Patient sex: M
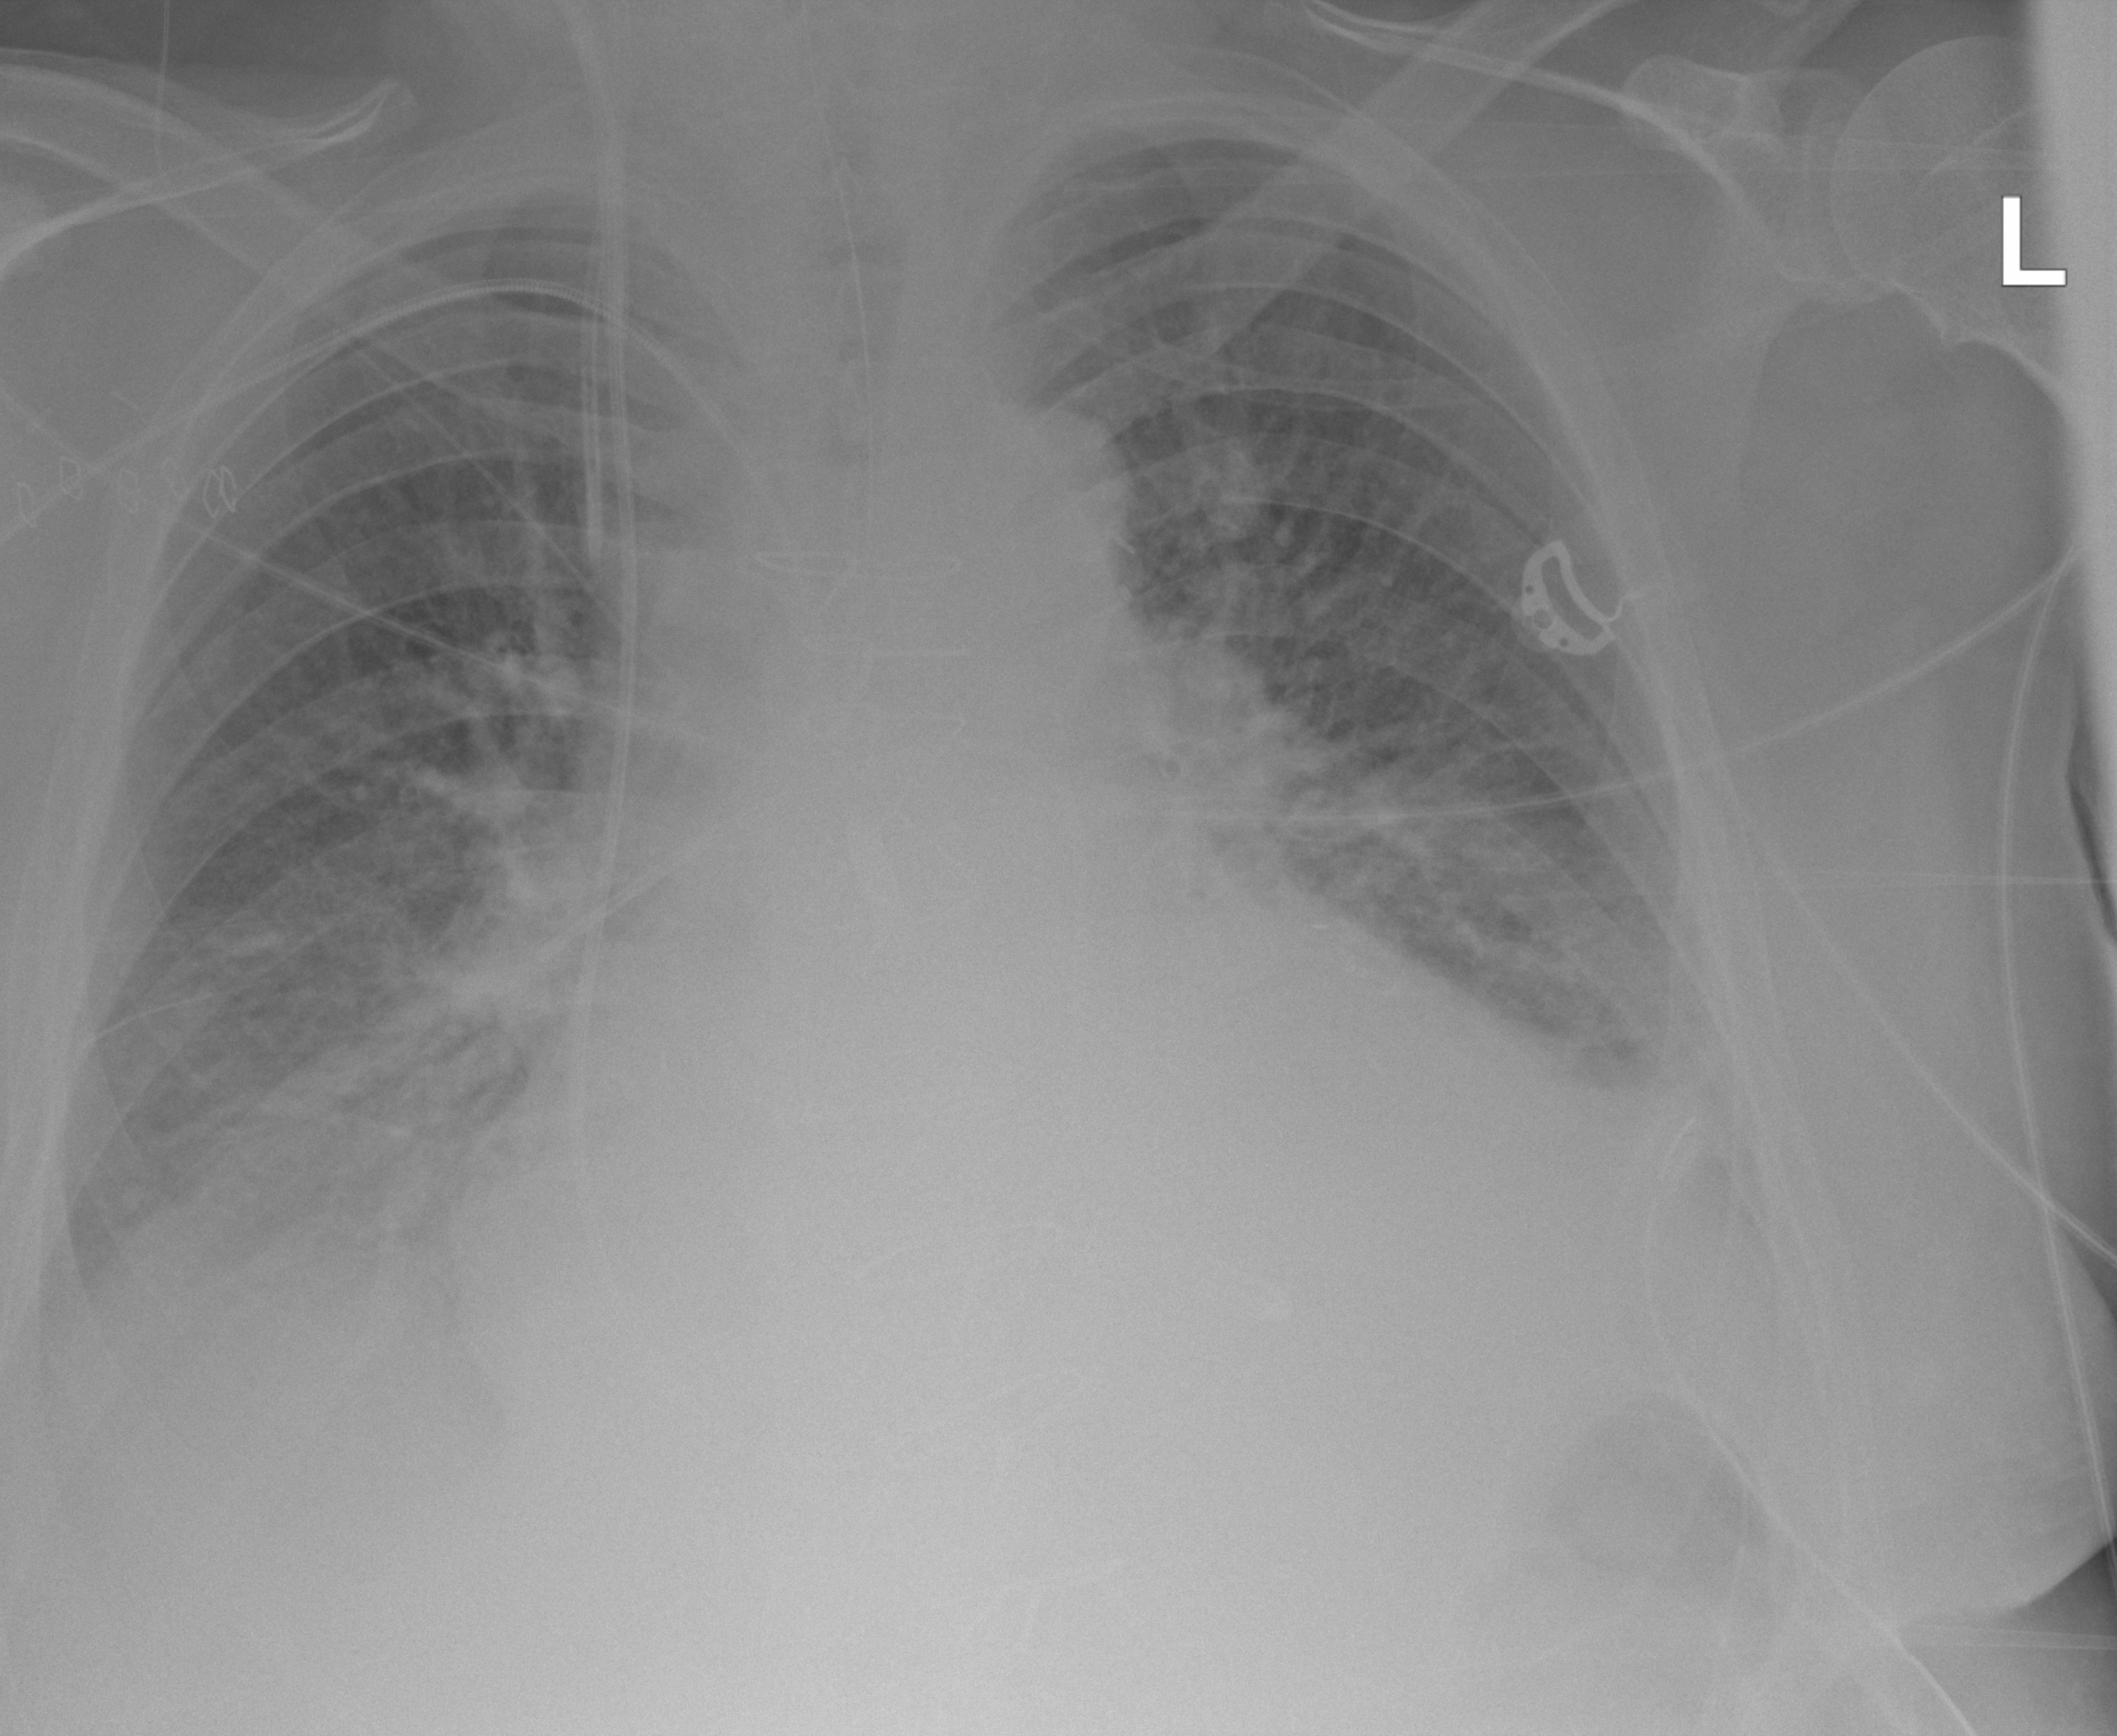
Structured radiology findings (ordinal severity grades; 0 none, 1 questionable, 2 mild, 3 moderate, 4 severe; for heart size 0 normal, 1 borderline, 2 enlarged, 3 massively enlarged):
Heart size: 3
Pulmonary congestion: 2
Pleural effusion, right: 3
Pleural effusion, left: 2
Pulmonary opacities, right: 1
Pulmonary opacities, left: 1
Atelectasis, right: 2
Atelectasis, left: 2